Question: I'm using <URL> to make Android apps with Scala using SBT. This generally works great - however when trying to import the project into IntelliJ IDEA 14.1 the imported project looks rather empty and does not recognize my source files as being part of the project.
The documentation says:
> IntelliJ 14 now includes native support for importing projects from android-sdk-plugin. The process generally works well, however there are still several caveats:
The idea-sbt-plugin is still required to actually perform the build (no longer necessary as of IDEA 14.1)
Cloning and importing even the simplest <URL> results in an empty IDE not showing any sources at all:
I have installed both the Scala plug-in and the SBT plug-in (which I believe should no longer be required) as requested by the documentation.
What essential step am I missing?
Edit: I added the plug-in manually to 'project/plugins.sbt', then ran 'gen-android' to get a 'project/build.scala' containing 'object Build extends android.AutoBuild'.
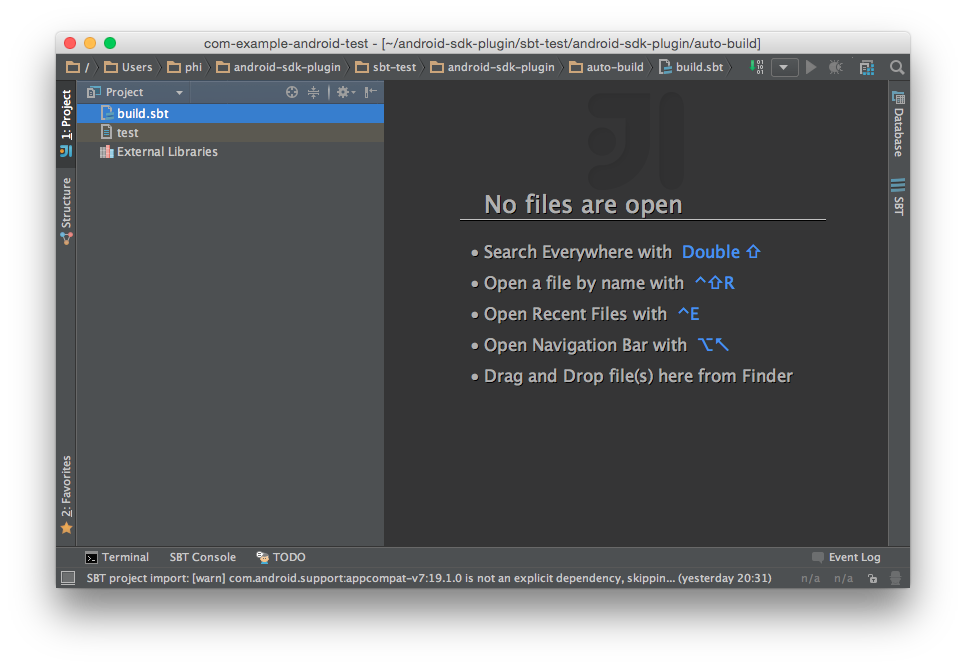
Answer: The essential step missing is the of IDEA. This might seem obvious but in contrast to plug-ins for other frameworks this one does not just provide extra goodies but is actually essential for anything Android.
Having the plug-in installed allows for selecting Android as a Project SDK (which not just selects an Android SDK but also a Java SDK to go with it).